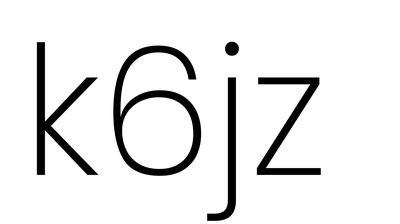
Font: Poppins-ExtraLight